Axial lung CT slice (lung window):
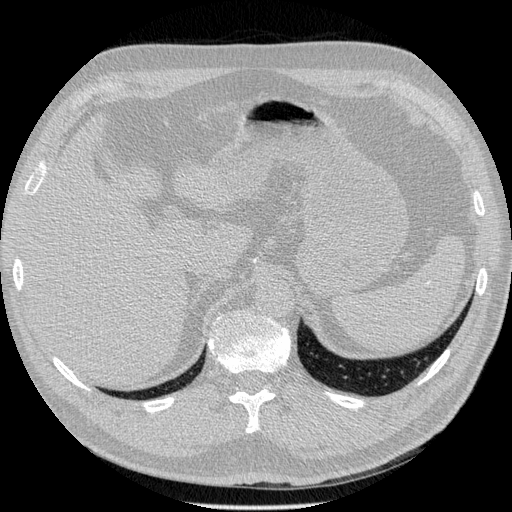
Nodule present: no